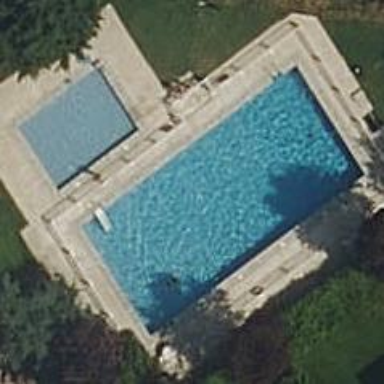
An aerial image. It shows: Swimming pool located in leisure land.